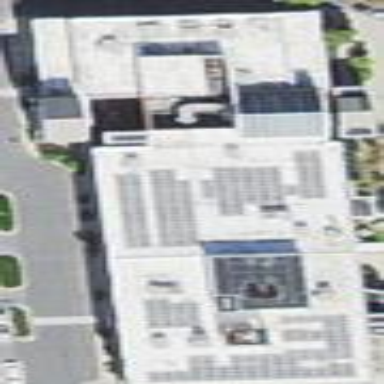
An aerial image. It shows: Retail building.